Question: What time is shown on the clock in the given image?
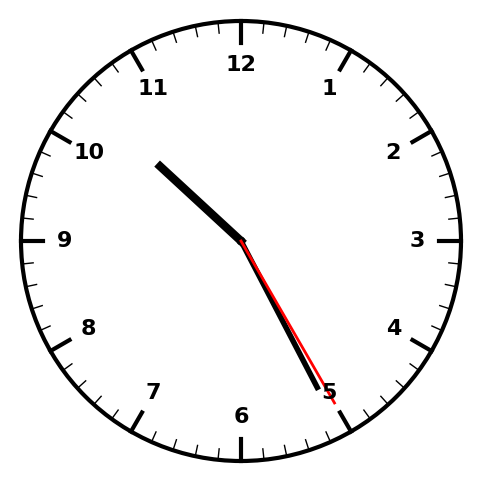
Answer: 10:25:25